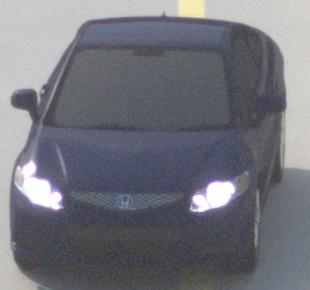
Make: Honda
Model: Civic Limousine 1.8
Detailed model: Civic (IX) Limousine
Model produced from: 2014/05
Model produced until: 2017/06
Doors: 4
Color: blue
Road condition: dry road
Daytime: morning or afternoon
Contrast: high contrast